Interaction volume radius: 10 \u00c5
Interaction volume height: 35 \u00c5
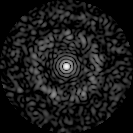
Disorder parameter: 0.8209